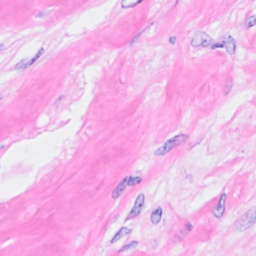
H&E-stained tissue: Breast